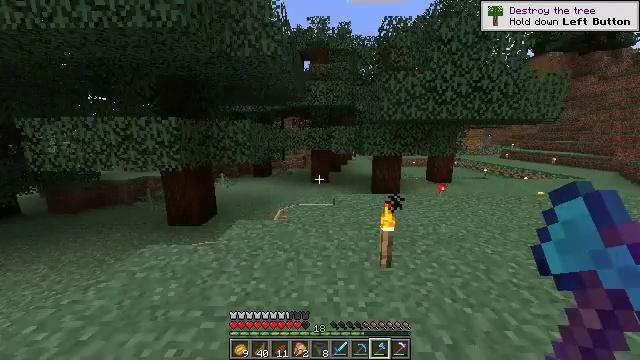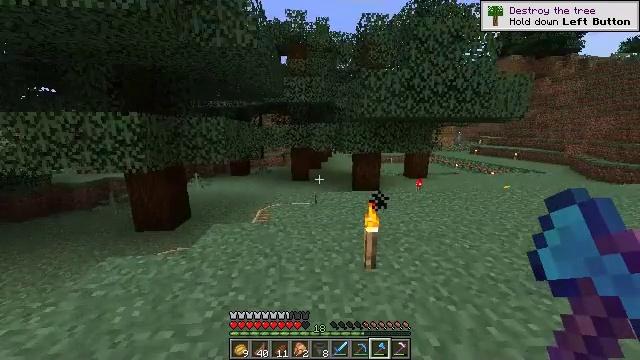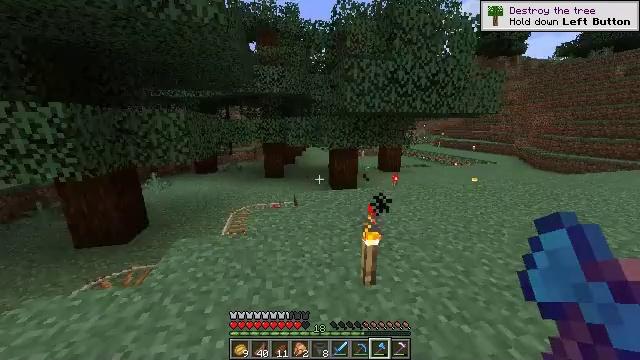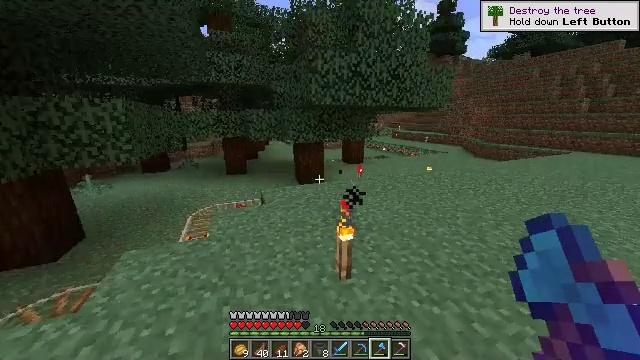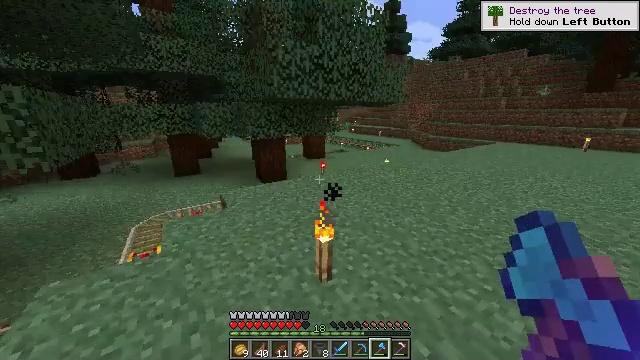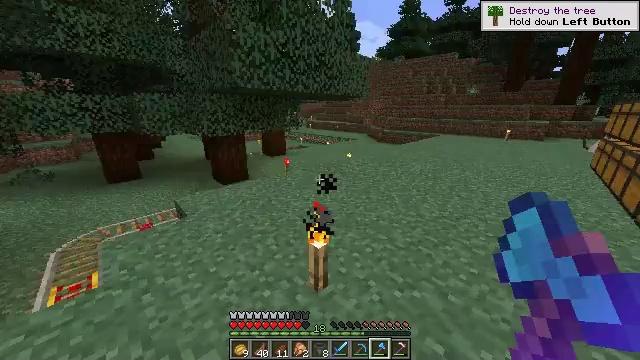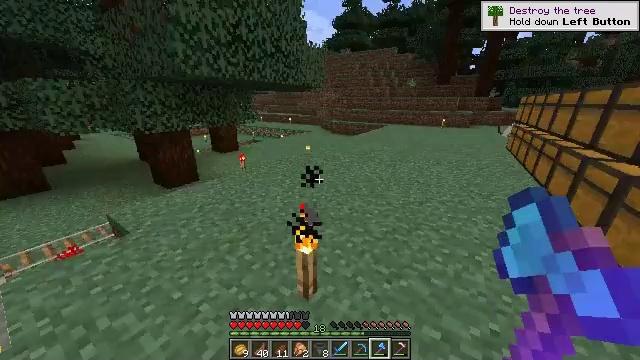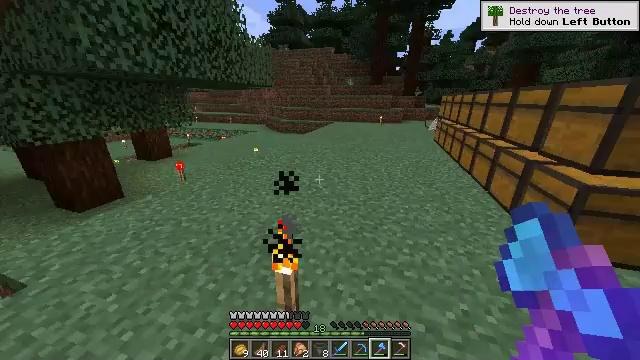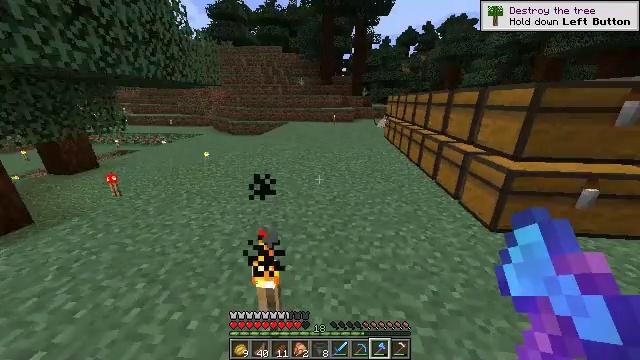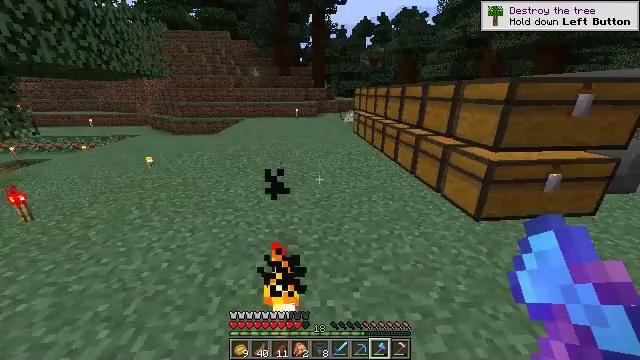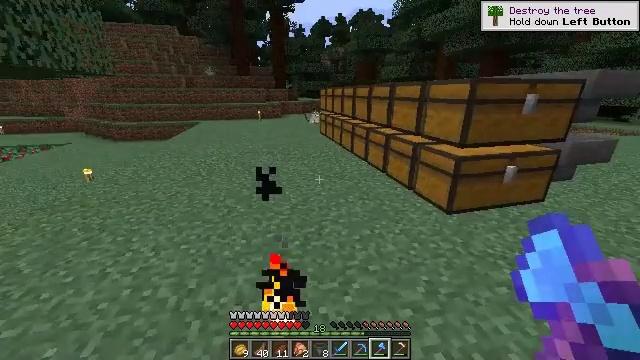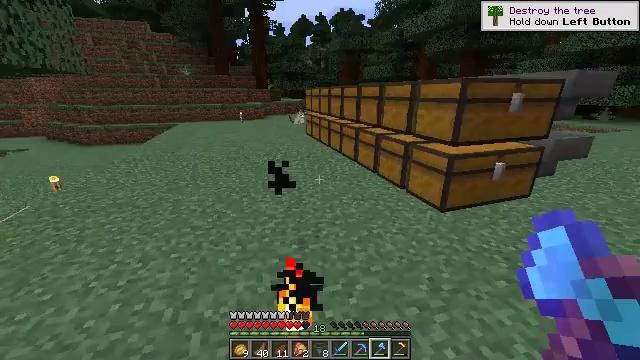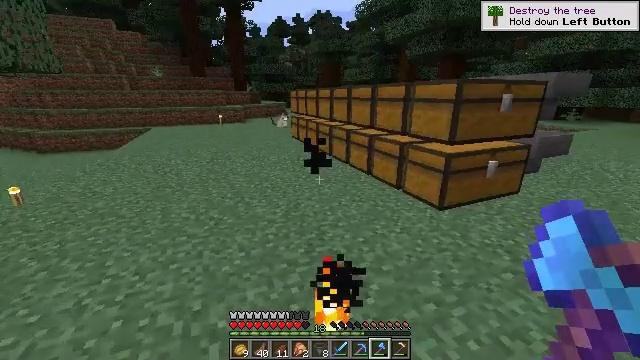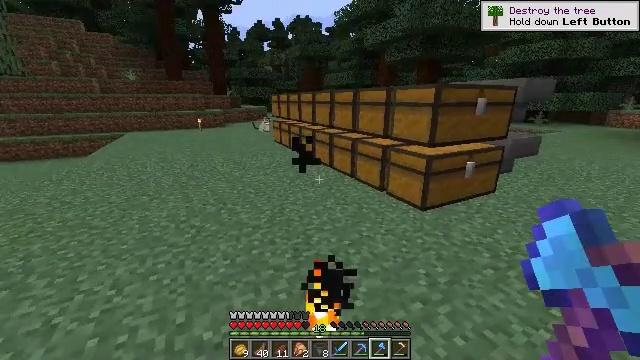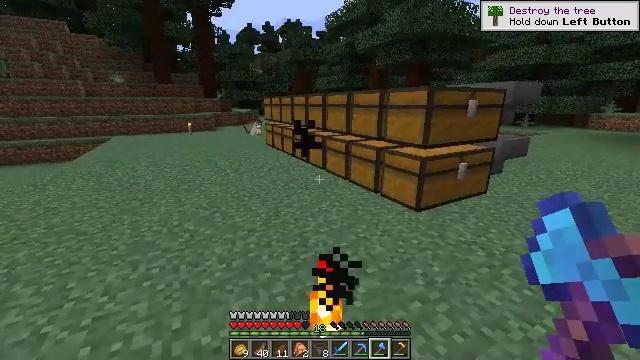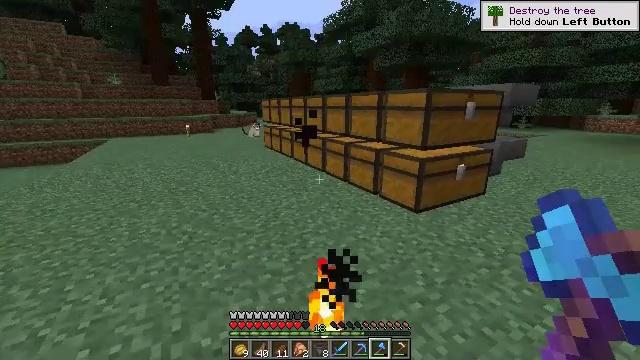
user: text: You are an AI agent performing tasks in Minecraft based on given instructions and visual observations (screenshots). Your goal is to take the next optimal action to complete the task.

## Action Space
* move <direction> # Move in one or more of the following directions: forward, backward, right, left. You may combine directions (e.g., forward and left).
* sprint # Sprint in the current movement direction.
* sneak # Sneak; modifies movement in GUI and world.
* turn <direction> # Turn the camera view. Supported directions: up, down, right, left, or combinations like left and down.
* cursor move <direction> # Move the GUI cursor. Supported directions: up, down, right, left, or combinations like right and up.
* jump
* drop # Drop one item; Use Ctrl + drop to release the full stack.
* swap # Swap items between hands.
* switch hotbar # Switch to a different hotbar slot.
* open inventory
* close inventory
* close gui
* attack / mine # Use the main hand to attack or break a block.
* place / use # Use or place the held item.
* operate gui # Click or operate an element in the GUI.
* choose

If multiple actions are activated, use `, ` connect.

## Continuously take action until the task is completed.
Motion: motion action
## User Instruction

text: Remove the large fern from the terrain.
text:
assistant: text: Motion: move forward and move left, turn right
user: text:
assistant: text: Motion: move forward and move left, turn right and down
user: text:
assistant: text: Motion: move forward and move left, turn right and down
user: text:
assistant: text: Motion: move forward and move left, turn right and down
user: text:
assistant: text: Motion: move forward and move left, turn right and down
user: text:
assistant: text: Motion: move forward and move left, turn right and down
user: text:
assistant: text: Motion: move forward and move left, turn right
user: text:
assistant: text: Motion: move left, turn right
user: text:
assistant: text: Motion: move left, turn right
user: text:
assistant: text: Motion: move left, turn right
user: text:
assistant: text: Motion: move left, turn right
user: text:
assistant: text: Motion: turn right
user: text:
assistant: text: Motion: turn right
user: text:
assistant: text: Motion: turn right
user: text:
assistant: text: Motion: no_op
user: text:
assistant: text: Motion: no_op
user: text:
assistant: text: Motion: no_op
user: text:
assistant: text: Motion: turn right
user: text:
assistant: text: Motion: turn right
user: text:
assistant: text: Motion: turn right
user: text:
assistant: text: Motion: turn right
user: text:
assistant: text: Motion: turn right
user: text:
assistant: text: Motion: turn right
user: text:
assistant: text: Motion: no_op
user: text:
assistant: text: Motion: no_op
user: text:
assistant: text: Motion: turn right
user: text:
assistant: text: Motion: no_op
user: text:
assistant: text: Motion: no_op
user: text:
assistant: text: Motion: no_op
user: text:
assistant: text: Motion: no_op